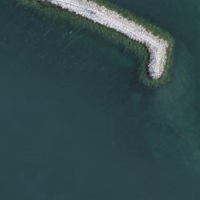
EUNIS habitat code: 14
Species observed at this site:
Phalacrocorax carbo
Mareca strepera
Podiceps cristatus